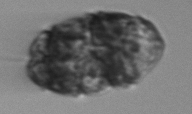
Label: Margalefidinium